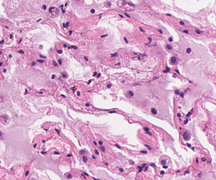
Tumor epithelial tissue: no
Tumor-associated stroma tissue: no
Normal tissue: yes